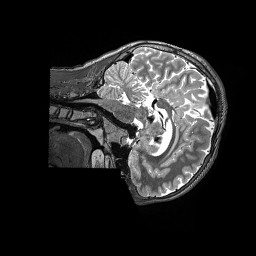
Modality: T2w
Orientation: sagittal
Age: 12
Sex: male
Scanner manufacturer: siemens
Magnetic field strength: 3 T
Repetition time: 3.2 s
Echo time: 0.564 s